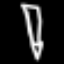
Label: pencil